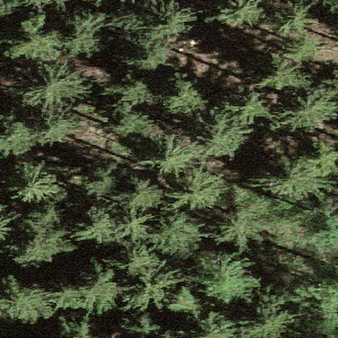
Label: other